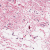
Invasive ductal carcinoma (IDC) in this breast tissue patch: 0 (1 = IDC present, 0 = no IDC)